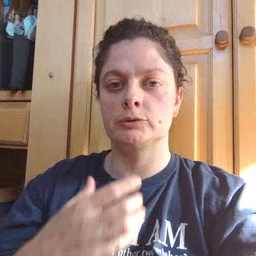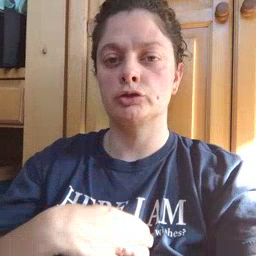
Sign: hungry